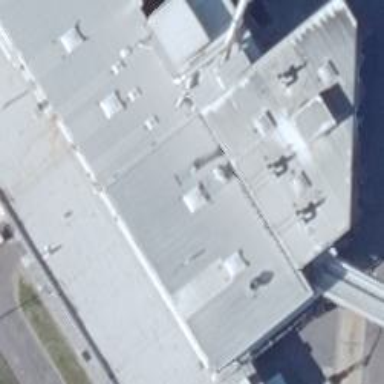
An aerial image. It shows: Hangar.